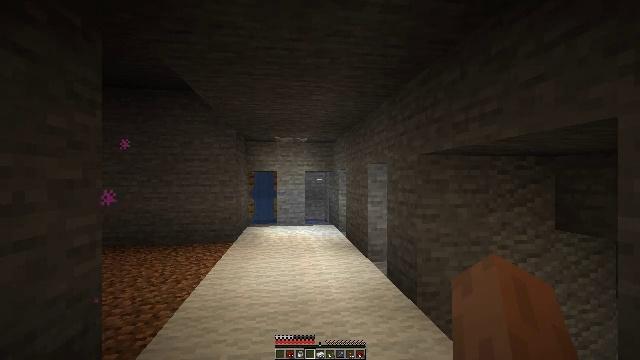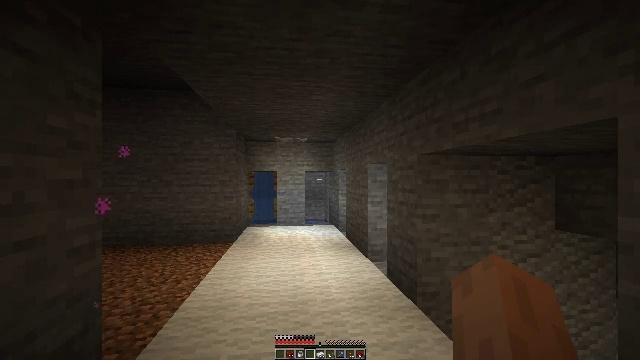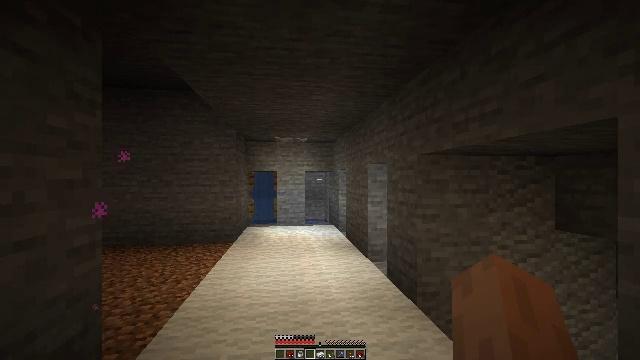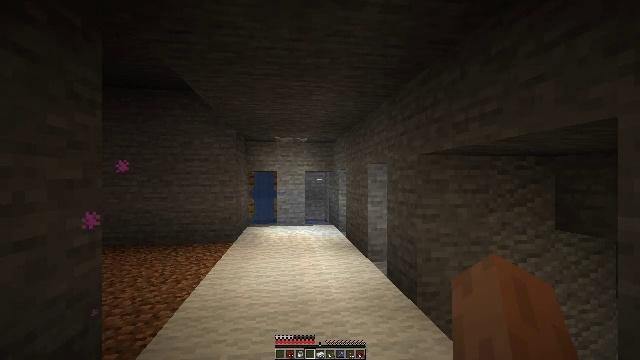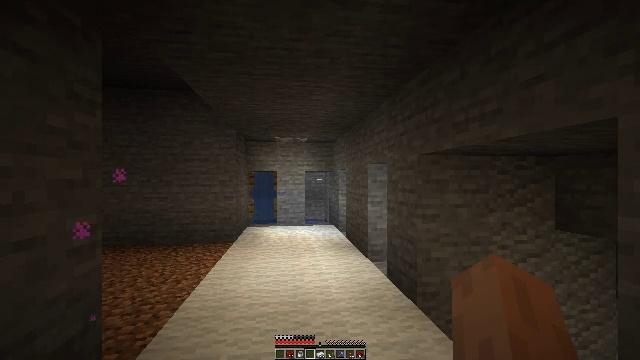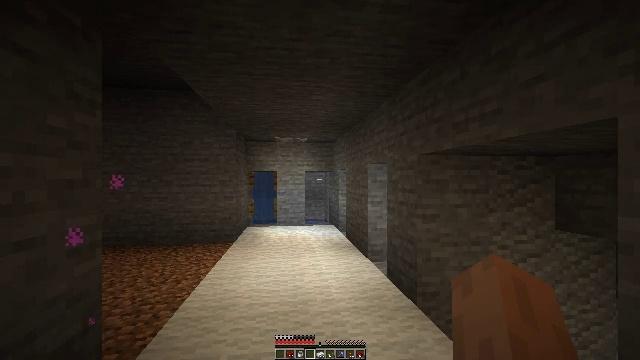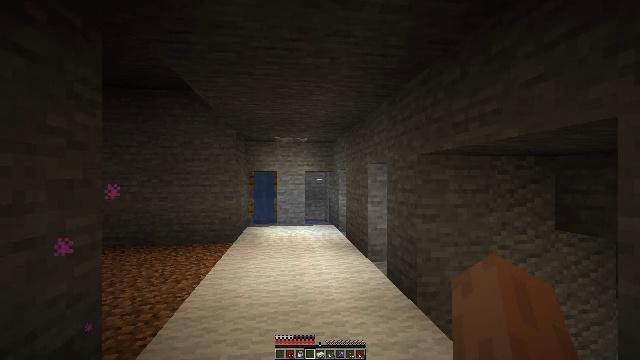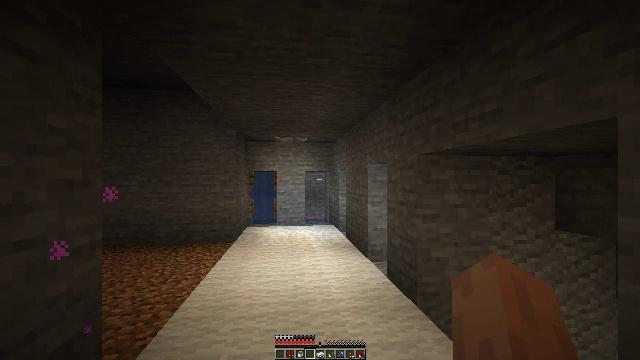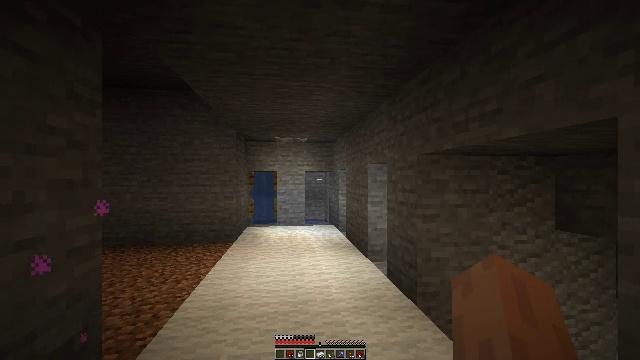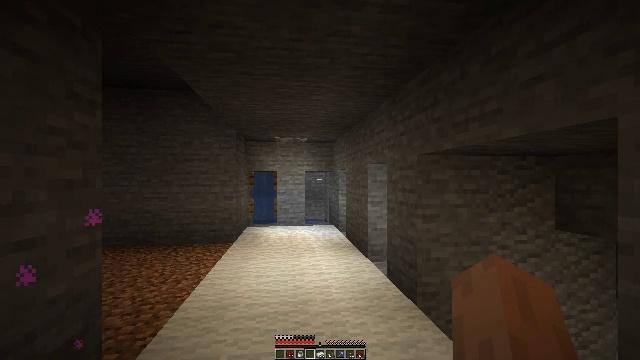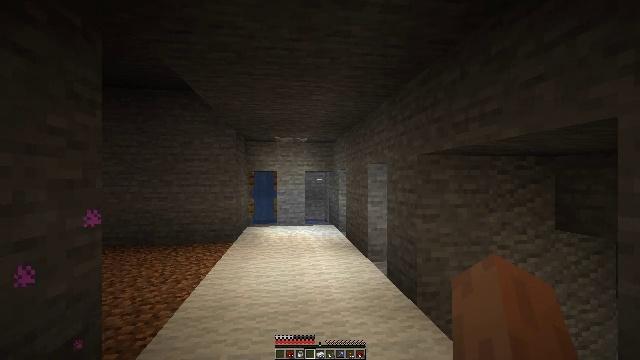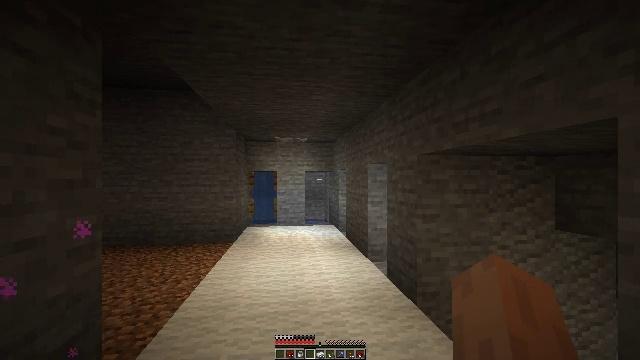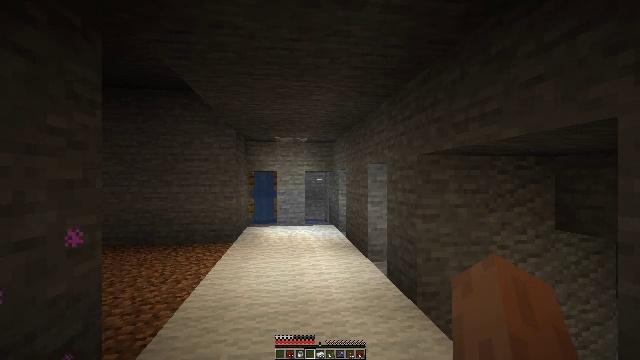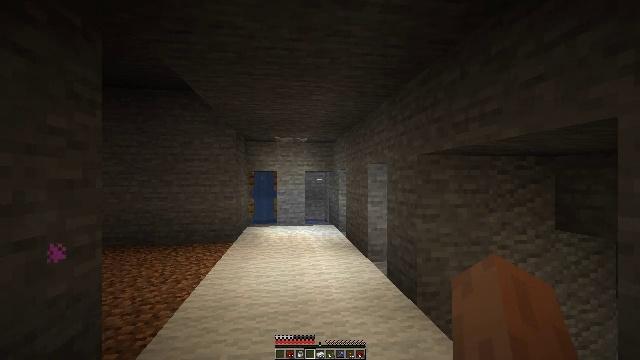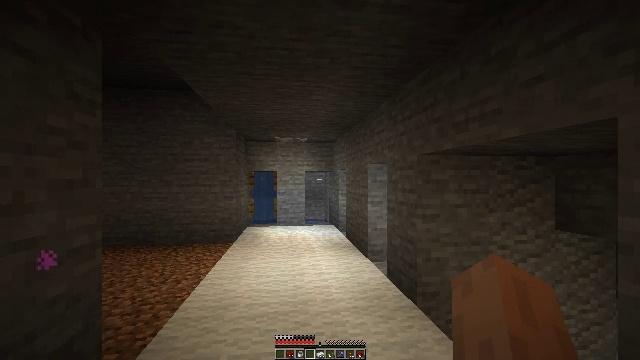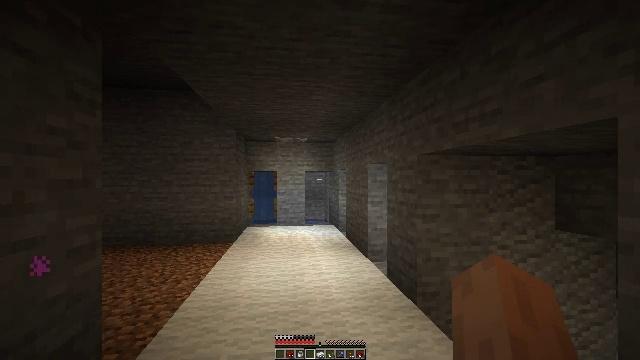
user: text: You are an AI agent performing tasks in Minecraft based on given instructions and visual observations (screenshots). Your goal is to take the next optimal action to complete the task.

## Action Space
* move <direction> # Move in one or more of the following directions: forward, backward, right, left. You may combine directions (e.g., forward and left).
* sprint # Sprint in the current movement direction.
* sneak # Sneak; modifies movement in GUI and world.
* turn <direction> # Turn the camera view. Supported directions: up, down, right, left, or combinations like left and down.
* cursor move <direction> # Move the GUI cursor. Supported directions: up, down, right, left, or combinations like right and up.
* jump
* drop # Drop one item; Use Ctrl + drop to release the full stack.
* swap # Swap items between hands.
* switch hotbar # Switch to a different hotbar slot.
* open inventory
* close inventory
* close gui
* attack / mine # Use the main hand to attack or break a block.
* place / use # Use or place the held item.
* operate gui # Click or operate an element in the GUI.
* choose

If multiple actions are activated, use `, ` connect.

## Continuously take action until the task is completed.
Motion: motion action
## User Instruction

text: Remove an iron ingot from the inventory.
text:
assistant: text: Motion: no_op
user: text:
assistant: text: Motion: no_op
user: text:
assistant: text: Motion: no_op
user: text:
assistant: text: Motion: no_op
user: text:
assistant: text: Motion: no_op
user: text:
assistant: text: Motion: no_op
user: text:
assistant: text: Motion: no_op
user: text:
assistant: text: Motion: no_op
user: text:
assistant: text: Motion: no_op
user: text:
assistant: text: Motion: no_op
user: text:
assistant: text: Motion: no_op
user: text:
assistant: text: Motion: no_op
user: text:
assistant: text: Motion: no_op
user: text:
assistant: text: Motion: no_op
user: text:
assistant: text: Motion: no_op
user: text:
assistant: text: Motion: no_op
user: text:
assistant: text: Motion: no_op
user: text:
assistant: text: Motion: no_op
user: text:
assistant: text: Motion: no_op
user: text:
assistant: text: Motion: no_op
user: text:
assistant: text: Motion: no_op
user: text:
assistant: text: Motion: no_op
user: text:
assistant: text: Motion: no_op
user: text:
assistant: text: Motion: no_op
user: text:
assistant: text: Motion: move forward and move left
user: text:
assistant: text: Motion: move forward and move left
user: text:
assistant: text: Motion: move forward and move left
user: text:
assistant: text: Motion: move forward and move left
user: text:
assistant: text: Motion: move forward, turn left and up
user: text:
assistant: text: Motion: move forward, turn left and up